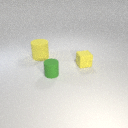
small green rubber cylinder to the right of large yellow rubber cylinder